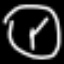
Label: clock